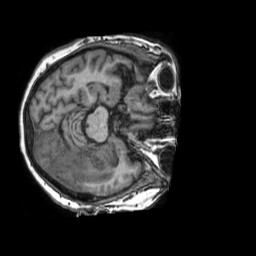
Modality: T1w
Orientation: axial
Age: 74
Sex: female
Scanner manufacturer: philips
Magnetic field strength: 1.5 T
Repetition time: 0.007198 s
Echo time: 0.003276 s